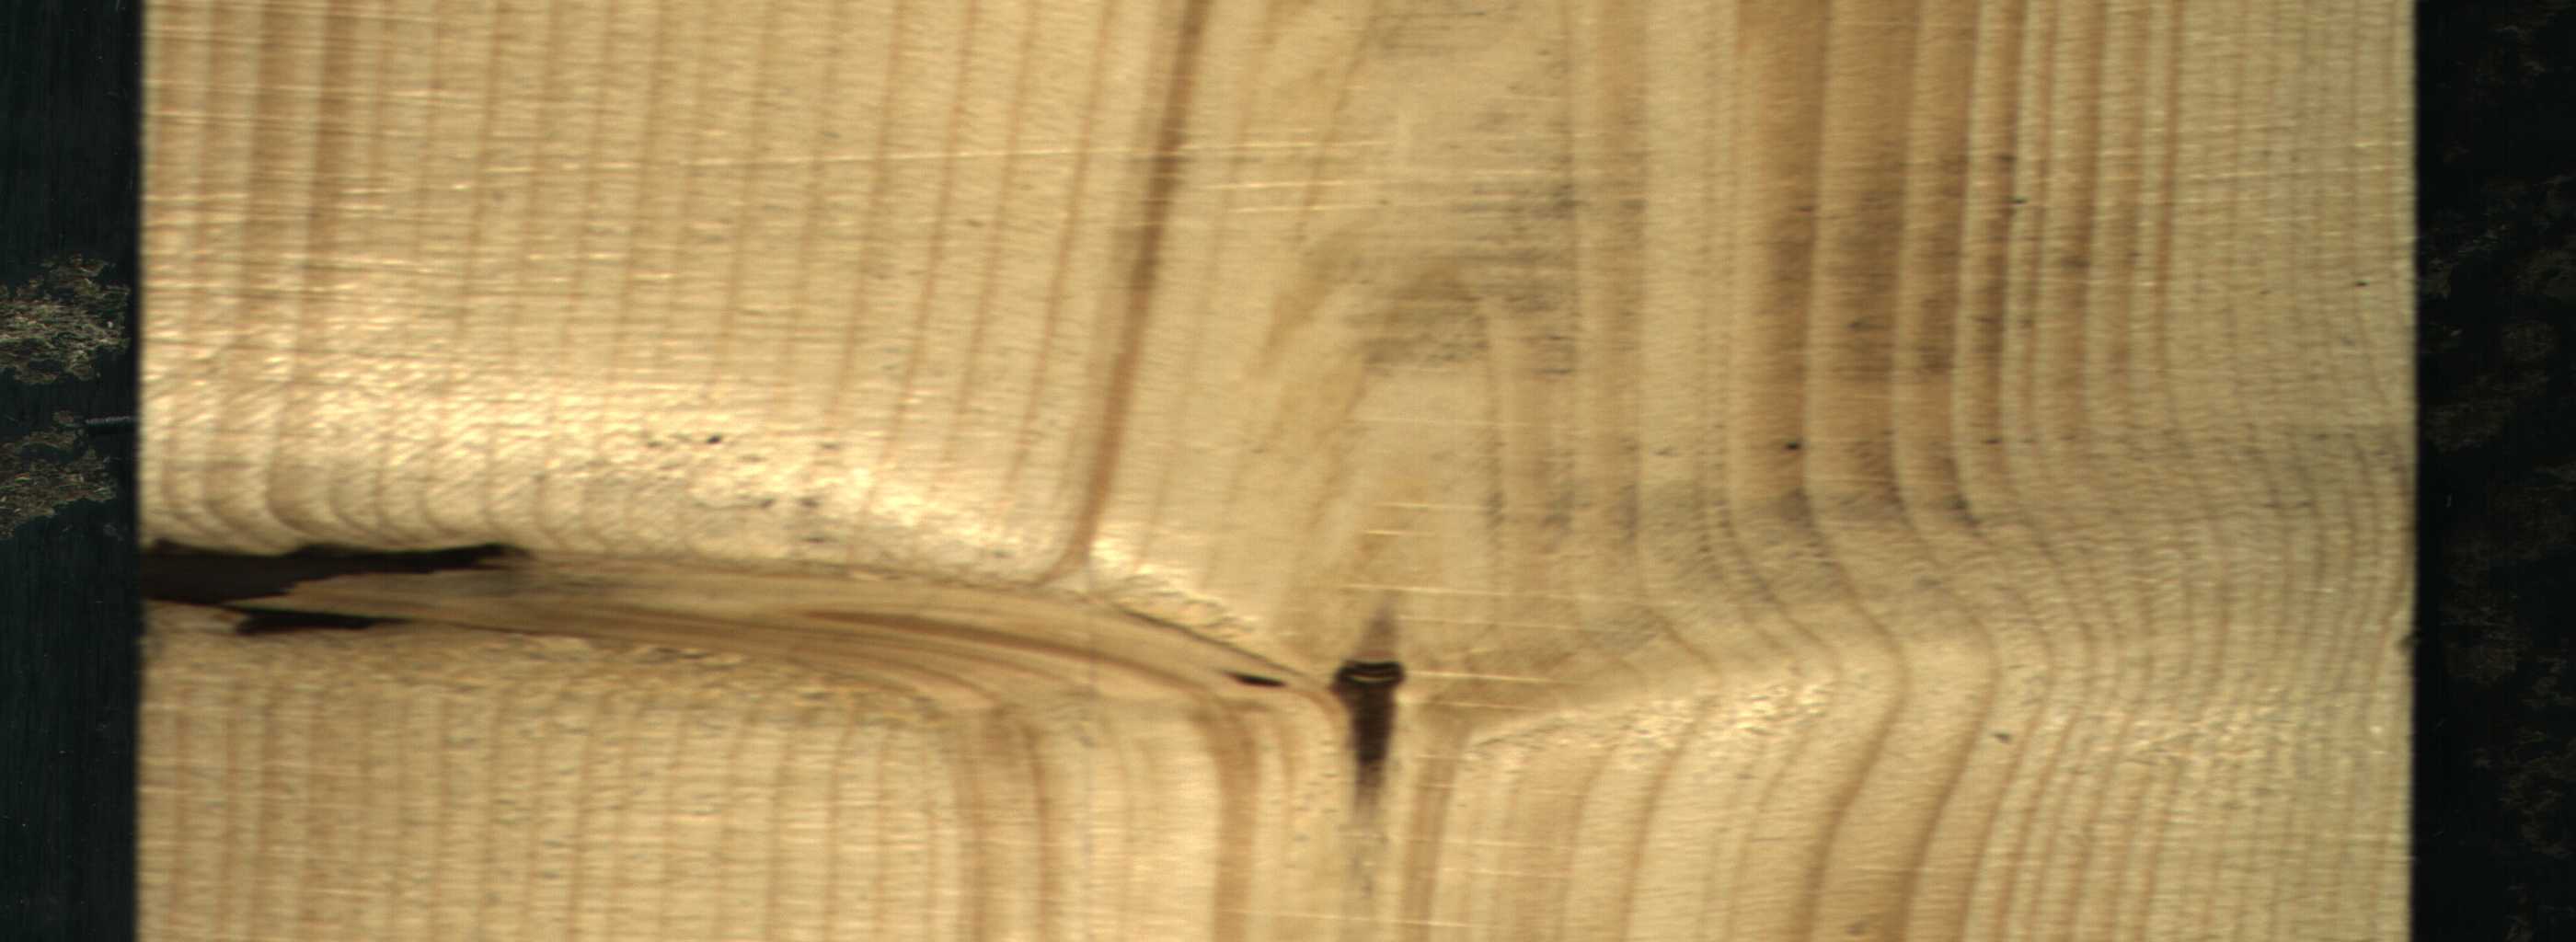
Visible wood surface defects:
Knot_missing
Dead_Knot
Dead_Knot
Live_Knot